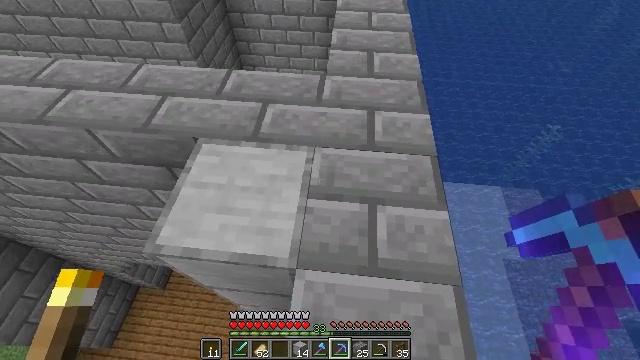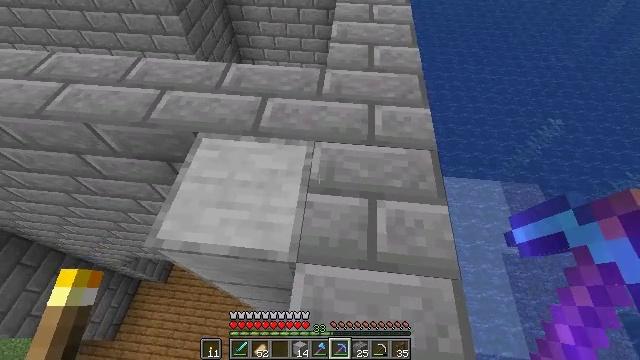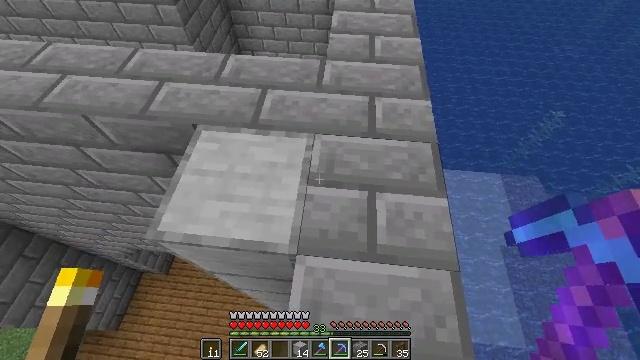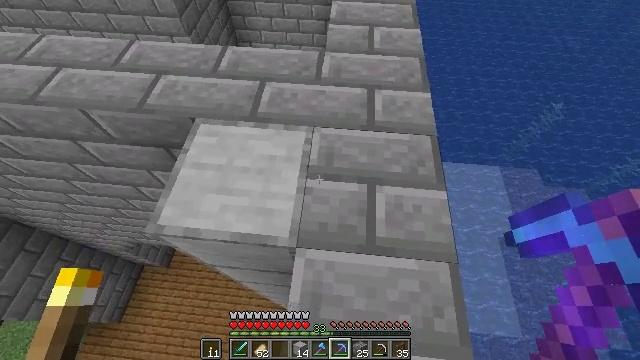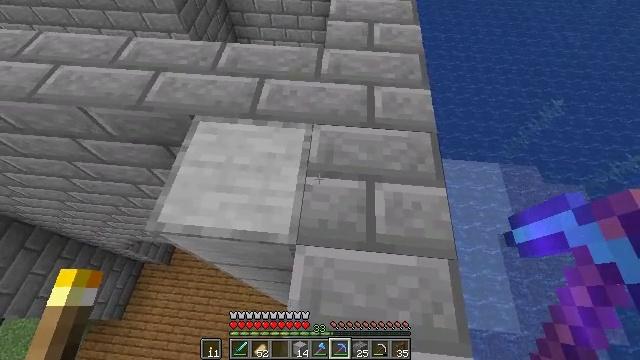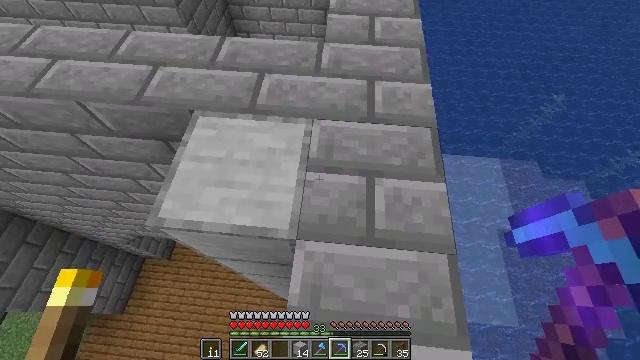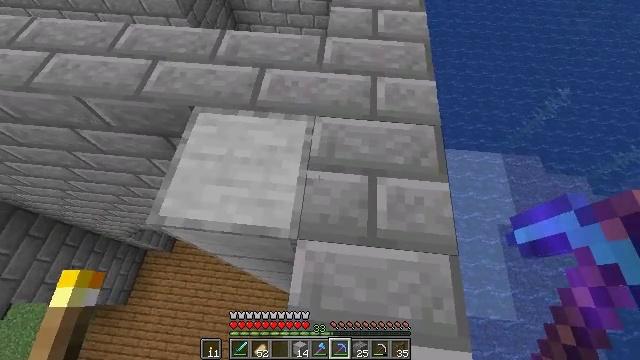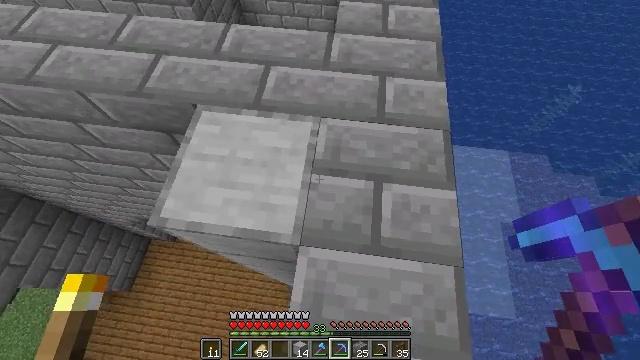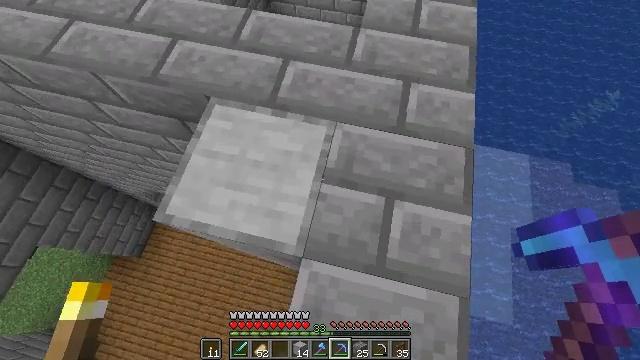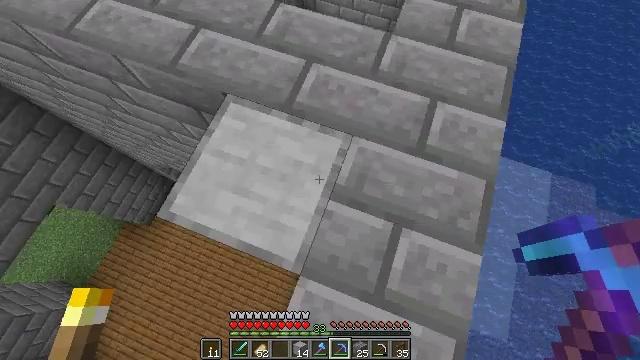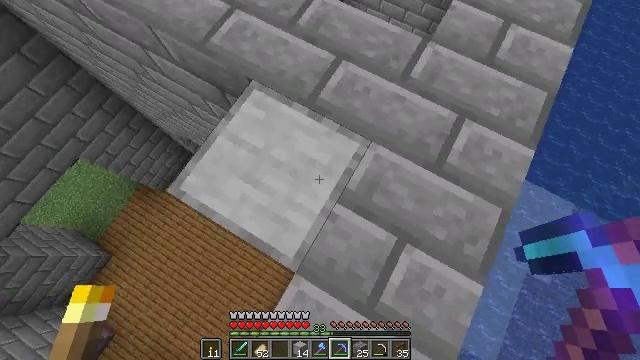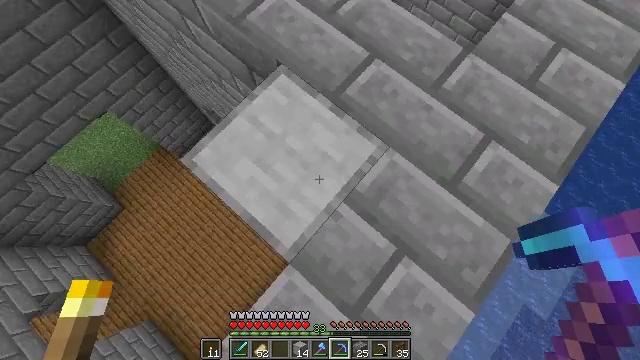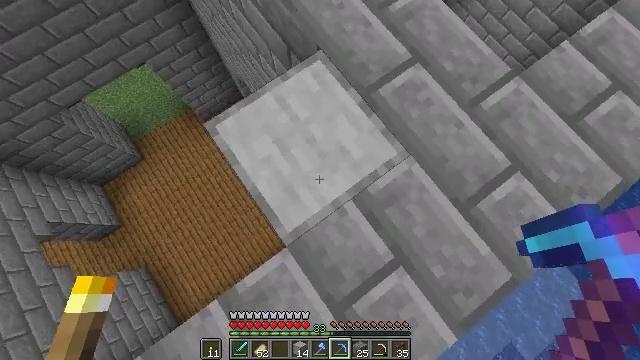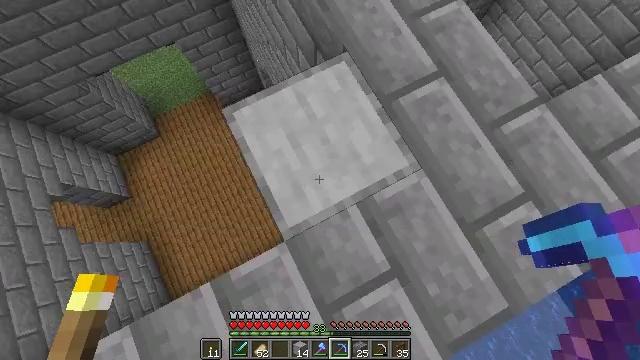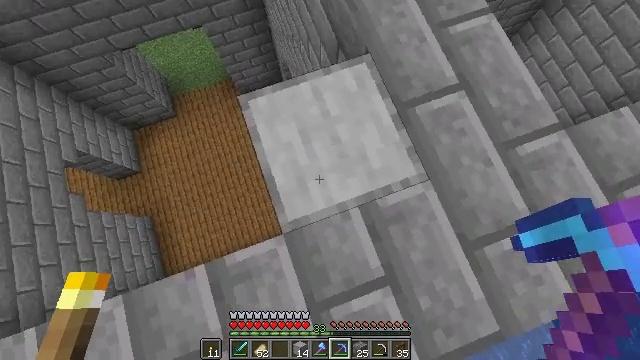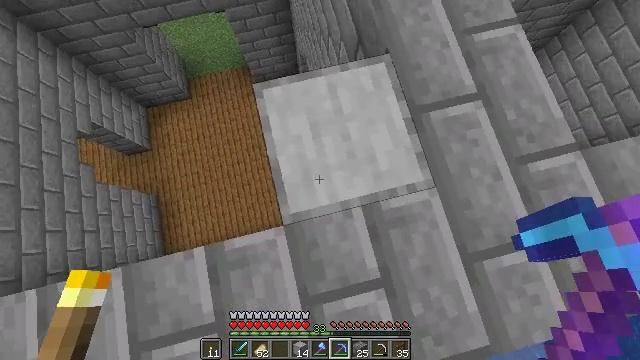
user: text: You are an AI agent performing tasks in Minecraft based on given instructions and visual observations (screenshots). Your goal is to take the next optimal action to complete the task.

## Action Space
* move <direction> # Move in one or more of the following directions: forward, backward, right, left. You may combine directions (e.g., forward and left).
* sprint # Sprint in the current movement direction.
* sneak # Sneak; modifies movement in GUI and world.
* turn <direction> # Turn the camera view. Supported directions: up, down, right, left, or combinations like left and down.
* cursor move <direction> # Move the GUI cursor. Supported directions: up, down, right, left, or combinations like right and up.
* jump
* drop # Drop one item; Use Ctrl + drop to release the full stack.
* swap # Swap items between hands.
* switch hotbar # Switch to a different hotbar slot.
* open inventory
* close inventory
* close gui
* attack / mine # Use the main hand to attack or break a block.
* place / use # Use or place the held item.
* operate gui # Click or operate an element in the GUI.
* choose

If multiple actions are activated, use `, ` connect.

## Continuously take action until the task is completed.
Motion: motion action
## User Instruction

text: Get smooth stone for building.
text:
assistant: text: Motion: turn down
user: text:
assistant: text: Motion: turn down
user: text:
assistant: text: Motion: turn down
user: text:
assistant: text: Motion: no_op
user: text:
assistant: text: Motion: turn down
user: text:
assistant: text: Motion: move forward, turn down
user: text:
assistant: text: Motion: move forward, turn left and down
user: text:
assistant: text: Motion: move forward, turn left and down
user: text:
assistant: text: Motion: turn left and down
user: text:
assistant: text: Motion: turn left and down
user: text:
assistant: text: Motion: turn left and down
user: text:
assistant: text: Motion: turn left and down
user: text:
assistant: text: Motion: turn left
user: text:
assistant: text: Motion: turn left
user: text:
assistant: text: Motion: turn left
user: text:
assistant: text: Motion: turn left
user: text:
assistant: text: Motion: move forward, turn left
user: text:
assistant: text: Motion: move forward
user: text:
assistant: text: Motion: move forward
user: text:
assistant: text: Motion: turn right and down
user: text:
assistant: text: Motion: turn right and down
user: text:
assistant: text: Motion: turn right and down
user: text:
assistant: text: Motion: turn right and down
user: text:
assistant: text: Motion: turn right and down
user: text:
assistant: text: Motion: turn right and down
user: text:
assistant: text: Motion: turn right
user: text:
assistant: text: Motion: turn right
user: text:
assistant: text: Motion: turn right
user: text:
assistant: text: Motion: turn right
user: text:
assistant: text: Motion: turn right, attack / mine